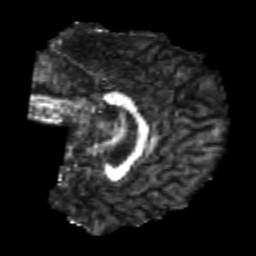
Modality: FA
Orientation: sagittal
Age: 24
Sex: male
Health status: healthy
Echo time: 0.074 s